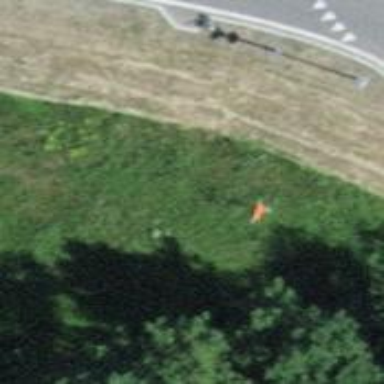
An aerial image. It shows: Pole supporting pipeline marker with roof cover.